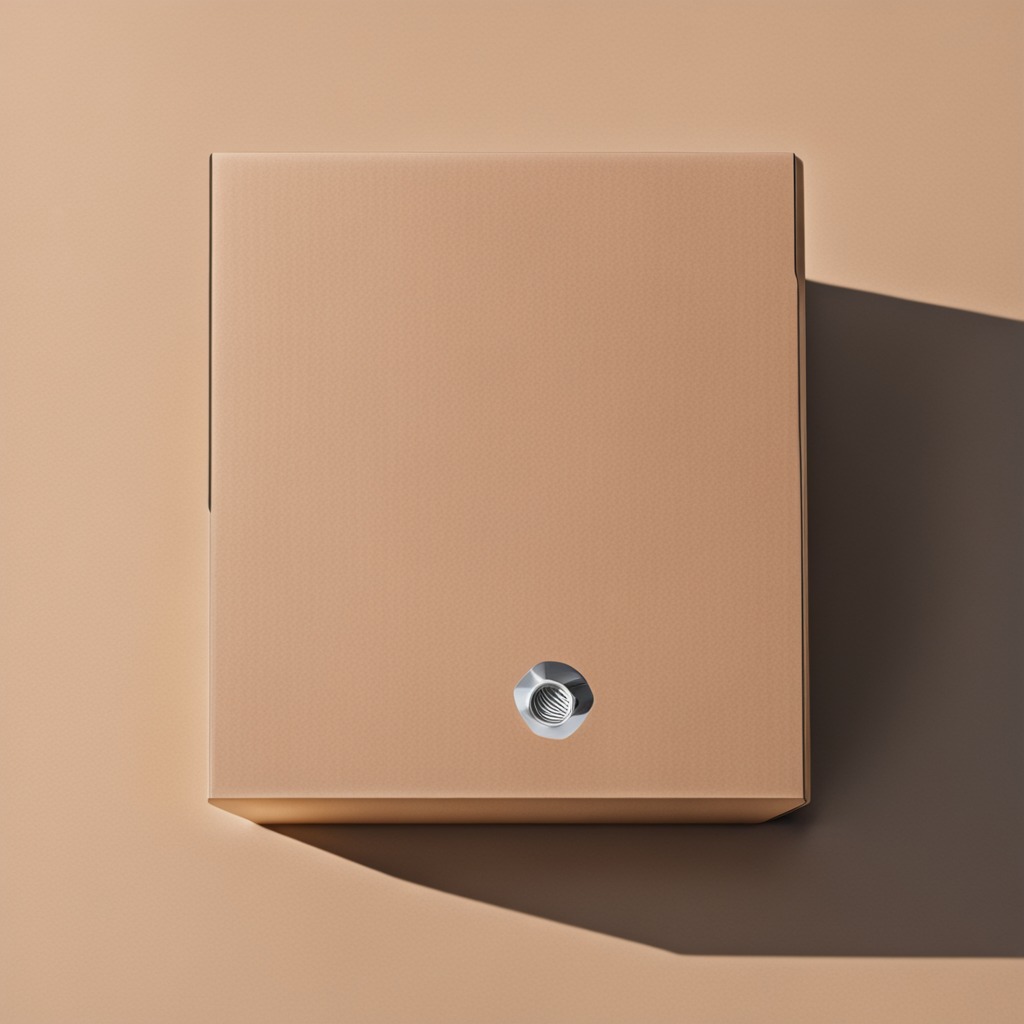
A metal nut is lying on a clean dry cardboard box surface in an outdoor workshop during daytime bright natural light soft shadows slightly creased but